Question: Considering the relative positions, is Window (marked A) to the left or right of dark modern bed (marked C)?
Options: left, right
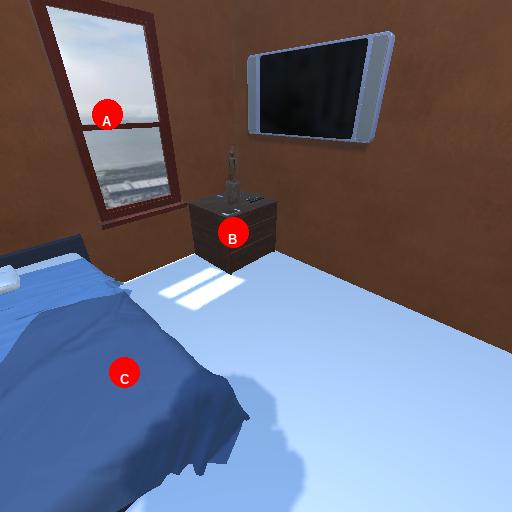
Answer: left